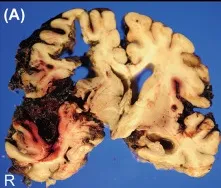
(A) Coronal section of the brain. ICH with subarachnoid haemorrhage (SAH) extension was observed in the right hemisphere.
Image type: pathology (h&e)